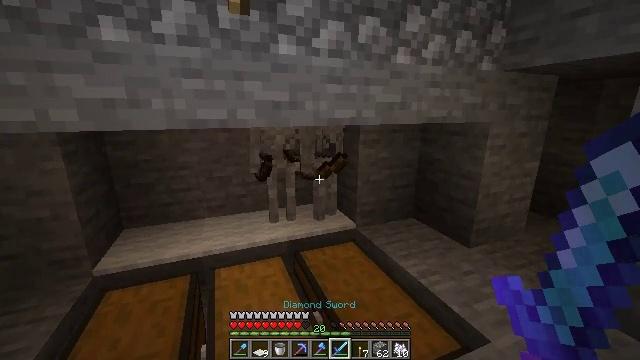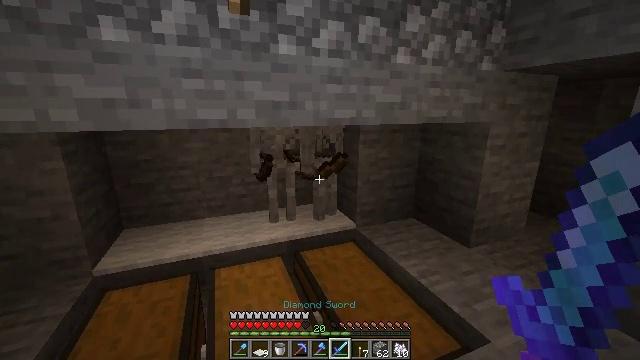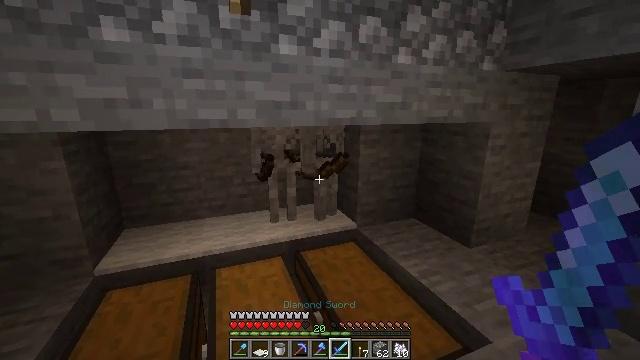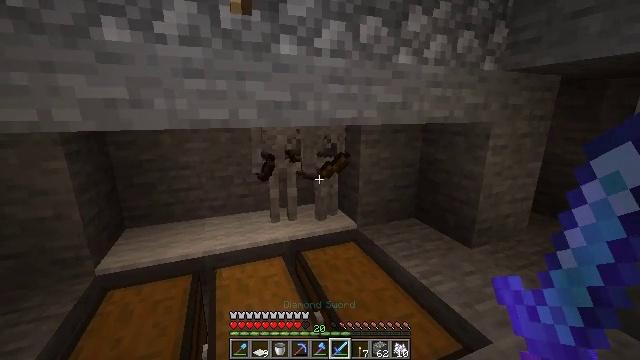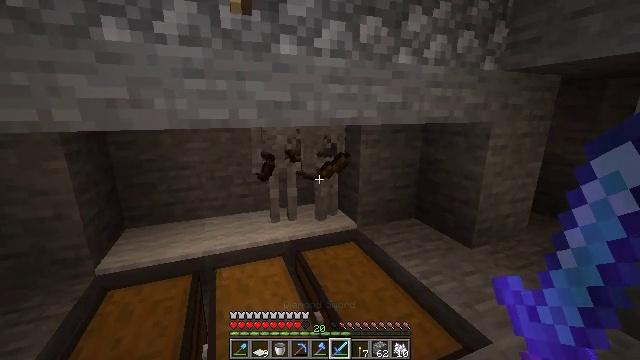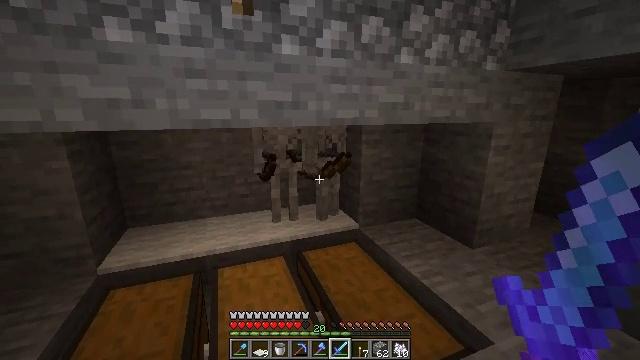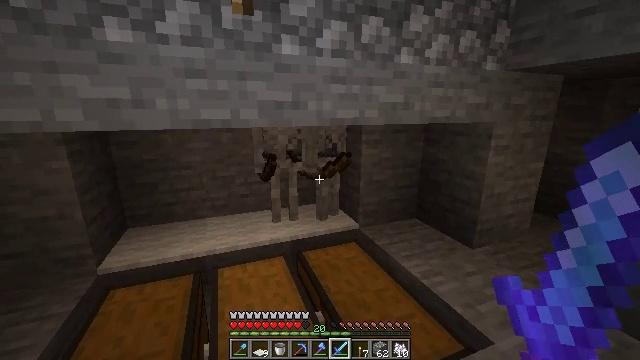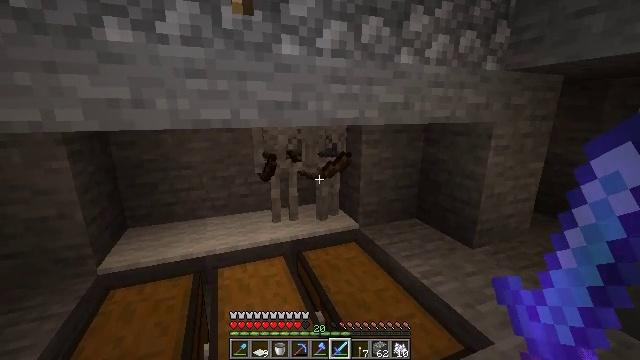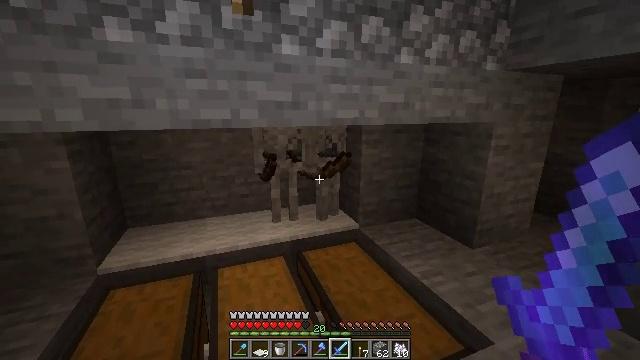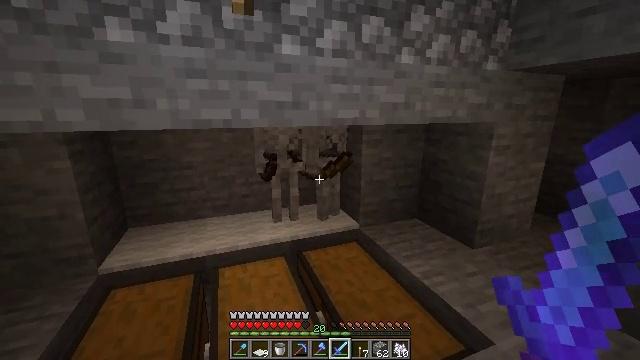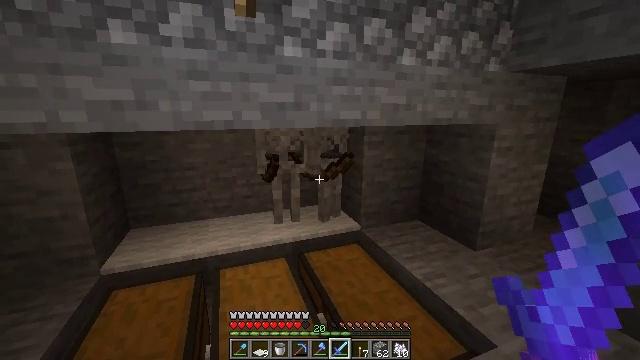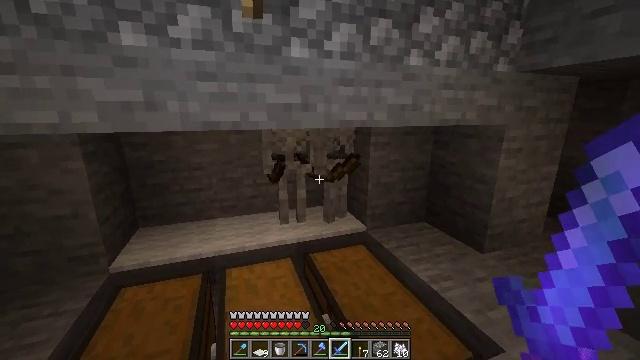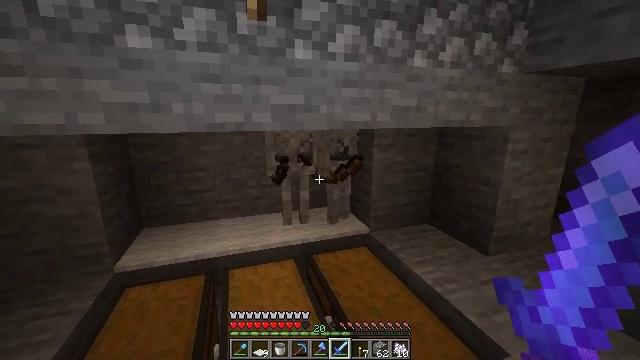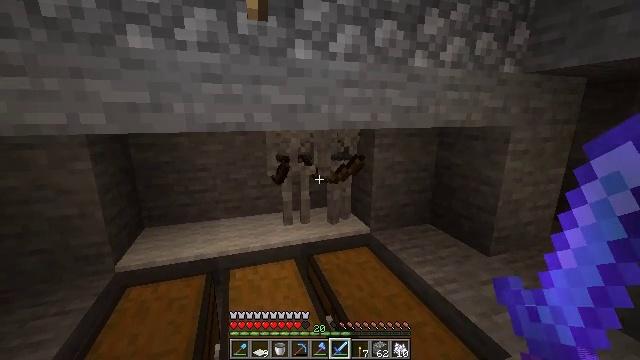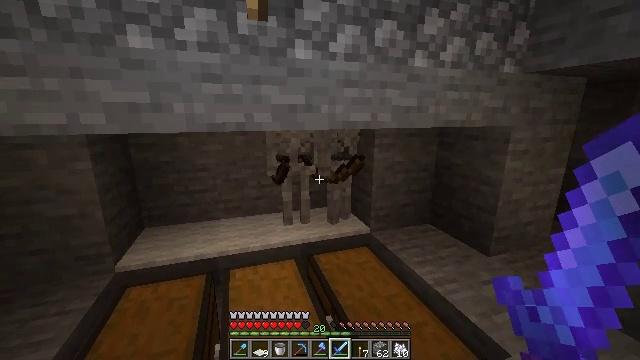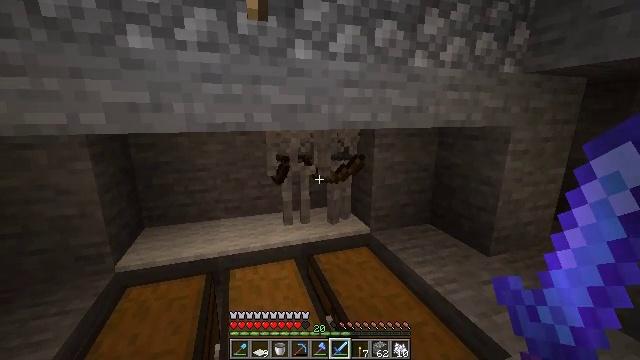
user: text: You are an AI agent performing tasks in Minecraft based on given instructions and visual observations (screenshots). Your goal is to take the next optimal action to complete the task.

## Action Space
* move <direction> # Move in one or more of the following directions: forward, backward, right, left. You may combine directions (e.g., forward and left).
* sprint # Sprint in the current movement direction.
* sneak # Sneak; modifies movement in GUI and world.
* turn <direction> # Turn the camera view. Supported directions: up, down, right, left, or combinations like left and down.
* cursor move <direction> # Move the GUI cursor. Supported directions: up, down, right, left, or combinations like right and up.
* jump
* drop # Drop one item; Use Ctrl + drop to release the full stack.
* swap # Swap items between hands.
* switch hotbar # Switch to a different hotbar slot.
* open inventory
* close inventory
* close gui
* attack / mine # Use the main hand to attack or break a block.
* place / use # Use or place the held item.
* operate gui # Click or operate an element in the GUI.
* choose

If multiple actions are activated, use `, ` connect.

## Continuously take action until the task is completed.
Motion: motion action
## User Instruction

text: Kill a skeleton.
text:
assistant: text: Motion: no_op
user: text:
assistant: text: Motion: no_op
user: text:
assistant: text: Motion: no_op
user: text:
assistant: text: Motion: no_op
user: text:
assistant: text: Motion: no_op
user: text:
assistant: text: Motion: no_op
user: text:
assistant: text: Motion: no_op
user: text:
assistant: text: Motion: no_op
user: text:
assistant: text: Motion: no_op
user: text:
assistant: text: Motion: no_op
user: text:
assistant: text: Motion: turn left
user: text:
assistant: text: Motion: no_op
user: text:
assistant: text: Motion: no_op
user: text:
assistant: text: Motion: no_op
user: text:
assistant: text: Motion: no_op
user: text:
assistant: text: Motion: no_op
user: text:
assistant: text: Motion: no_op
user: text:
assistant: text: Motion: no_op
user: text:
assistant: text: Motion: no_op
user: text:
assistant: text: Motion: no_op
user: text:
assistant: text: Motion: no_op
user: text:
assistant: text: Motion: no_op
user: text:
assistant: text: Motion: no_op
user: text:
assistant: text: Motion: no_op
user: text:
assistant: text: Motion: no_op
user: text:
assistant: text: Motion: no_op
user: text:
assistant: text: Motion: no_op
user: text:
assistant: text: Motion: no_op
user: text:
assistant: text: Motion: no_op
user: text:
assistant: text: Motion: no_op